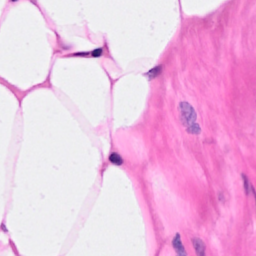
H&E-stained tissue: Breast